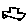
Label: car